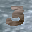
Label: 3